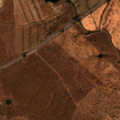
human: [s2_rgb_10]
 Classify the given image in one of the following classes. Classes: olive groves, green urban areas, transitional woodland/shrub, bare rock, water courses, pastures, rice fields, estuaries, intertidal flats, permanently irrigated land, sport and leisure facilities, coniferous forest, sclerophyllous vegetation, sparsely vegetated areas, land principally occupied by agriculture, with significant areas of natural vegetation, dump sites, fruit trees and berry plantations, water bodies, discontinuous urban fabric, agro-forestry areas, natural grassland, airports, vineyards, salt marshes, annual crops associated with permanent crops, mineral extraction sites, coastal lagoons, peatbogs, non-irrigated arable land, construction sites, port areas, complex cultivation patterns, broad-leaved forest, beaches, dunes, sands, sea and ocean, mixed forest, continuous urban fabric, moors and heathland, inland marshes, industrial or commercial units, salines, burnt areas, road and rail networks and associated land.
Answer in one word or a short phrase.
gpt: olive groves, agro-forestry areas, transitional woodland/shrub, water bodies